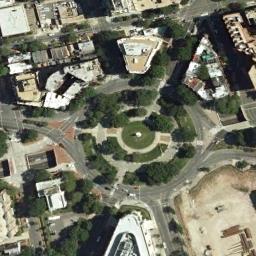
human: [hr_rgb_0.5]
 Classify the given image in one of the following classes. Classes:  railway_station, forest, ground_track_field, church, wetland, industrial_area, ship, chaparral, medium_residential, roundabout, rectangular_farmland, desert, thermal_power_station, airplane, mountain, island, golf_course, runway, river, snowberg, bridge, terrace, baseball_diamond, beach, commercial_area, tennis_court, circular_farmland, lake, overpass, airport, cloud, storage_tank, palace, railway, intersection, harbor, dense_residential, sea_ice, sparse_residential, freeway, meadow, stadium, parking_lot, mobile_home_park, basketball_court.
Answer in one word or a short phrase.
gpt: roundabout